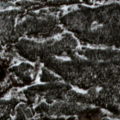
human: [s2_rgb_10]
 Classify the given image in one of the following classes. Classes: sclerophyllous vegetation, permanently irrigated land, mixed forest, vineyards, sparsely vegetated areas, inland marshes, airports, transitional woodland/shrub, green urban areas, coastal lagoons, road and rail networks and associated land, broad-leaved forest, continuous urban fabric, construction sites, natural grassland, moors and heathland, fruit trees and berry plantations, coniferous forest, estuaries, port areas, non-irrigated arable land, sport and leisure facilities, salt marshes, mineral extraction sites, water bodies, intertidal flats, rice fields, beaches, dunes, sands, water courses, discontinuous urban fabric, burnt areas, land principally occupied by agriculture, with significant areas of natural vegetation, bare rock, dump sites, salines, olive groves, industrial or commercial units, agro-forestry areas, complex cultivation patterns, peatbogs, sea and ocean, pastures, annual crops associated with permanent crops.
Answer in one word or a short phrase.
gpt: coniferous forest, mixed forest, transitional woodland/shrub